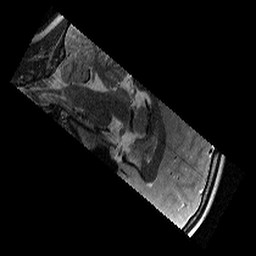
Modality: T2w
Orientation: sagittal
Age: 9
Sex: female
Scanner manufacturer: siemens
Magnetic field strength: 3 T
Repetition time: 9.23 s
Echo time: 0.067 s